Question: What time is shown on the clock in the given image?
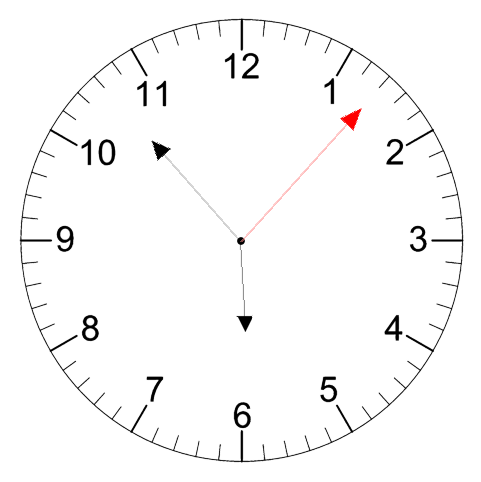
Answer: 05:53:07